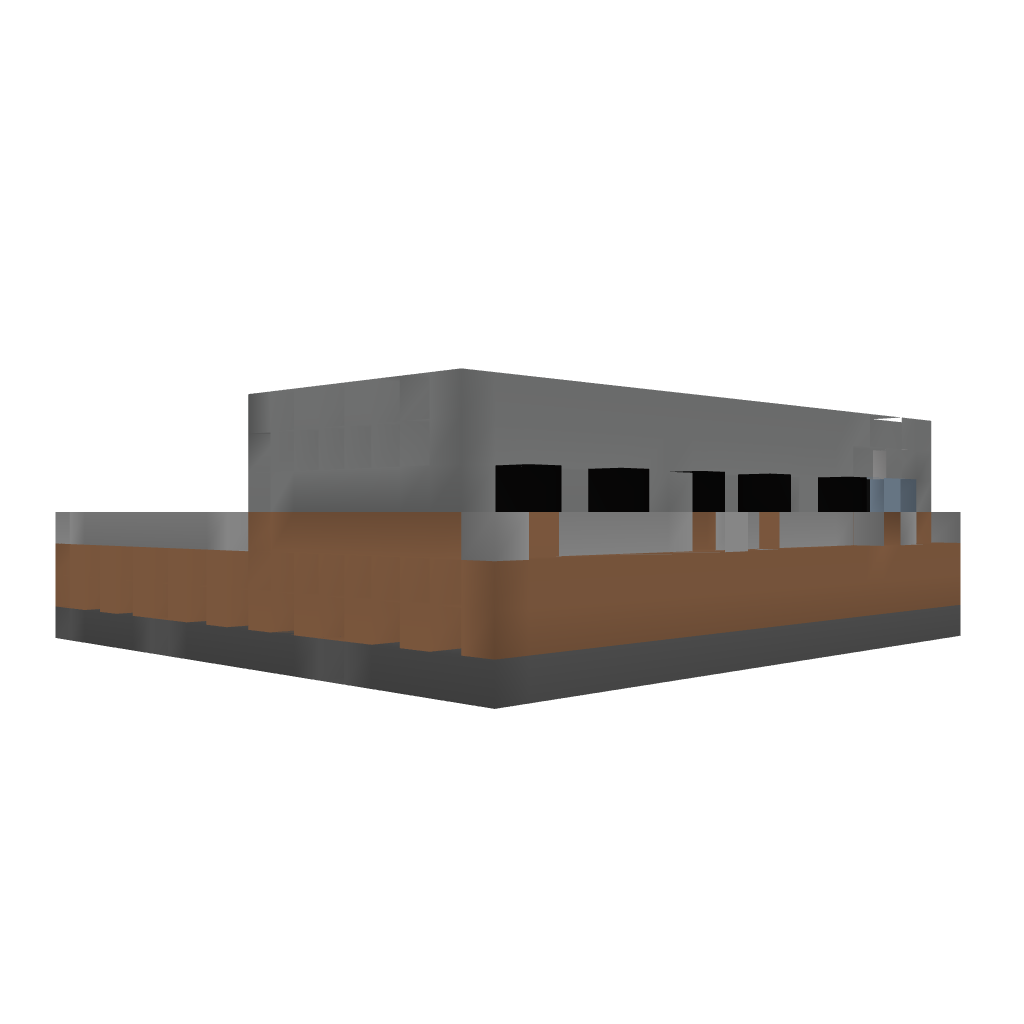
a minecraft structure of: Door with security